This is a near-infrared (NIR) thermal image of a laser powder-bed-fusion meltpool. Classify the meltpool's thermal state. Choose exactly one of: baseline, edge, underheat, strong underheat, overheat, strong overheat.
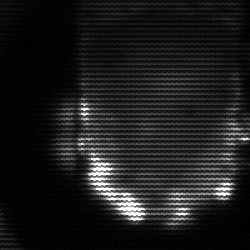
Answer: baseline